Question: I have a WPF application. When I press the exit button, I want to see the box like this:

The box name is Risultati. This works, but I want the all WPF application is disable and I can see a light gray how the modal dialog.
This is the code that I use to create my box, Risutlati:
'''
<UserControl x:Class="ContattoOculare.RiepilogoEsercizio"
xmlns="http://schemas.microsoft.com/winfx/2006/xaml/presentation"
xmlns:x="http://schemas.microsoft.com/winfx/2006/xaml"
xmlns:mc="http://schemas.openxmlformats.org/markup-compatibility/2006"
xmlns:d="http://schemas.microsoft.com/expression/blend/2008"
mc:Ignorable="d"
d:DesignHeight="342" d:DesignWidth="520">
<Grid Margin="0,0,0,0" Height="342" Width="520">
<Grid.RowDefinitions>
<RowDefinition Height="80" />
<RowDefinition Height="35" />
<RowDefinition Height="40" />
<RowDefinition Height="100" />
<RowDefinition Height="50" />
</Grid.RowDefinitions>
<Grid.Background>
<ImageBrush x:Name="backgroudCarta" ImageSource="./Resources/Esci_dal_gioco_Maschera.png"/>
</Grid.Background>
<!--INTESTAZIONE-->
<Grid Grid.Row="0" Margin="0,20,0,0" >
<Grid.RowDefinitions>
<RowDefinition Height="40" />
<RowDefinition Height="32" />
</Grid.RowDefinitions>
<Grid Grid.Row="0">
<Label Content="Risultati" VerticalAlignment="Bottom" HorizontalAlignment="Center"
FontSize="30" FontFamily="./Font/#Roboto-Bold" Foreground="White"/>
</Grid>
<Grid Grid.Row="1" Margin="0,0,0,14">
<Label Content="Contatto Oculare" VerticalAlignment="Top" HorizontalAlignment="Center"
FontSize="18" FontFamily="./Font/#Roboto-Bold" Foreground="White" Margin="190,-12,184,0"/>
</Grid>
</Grid>
<!--FINE INTESTAZIONE-->
<!--PRIMA RIGA-->
<Grid Grid.Row="1">
<Label Content="Tempo" FontSize="22"
FontFamily="./Font/#Roboto-Bold" Foreground="Gray" HorizontalAlignment="Center"/>
</Grid>
<!--FINE PRIMA RIGA-->
<!--SECONDA RIGA-->
<Grid Grid.Row="2" Margin="0,-12,0,0">
<Label x:Name="labelTempo" Content="0 sec" FontSize="25" FontWeight="Bold"
FontFamily="./Font/#Roboto-Bold" Foreground="Gray" HorizontalAlignment="Center"/>
</Grid>
<!--FINE SECONDA RIGA-->
<!--TERZA RIGA-->
<Grid Grid.Row="3" Margin="50,0,50,0">
<TextBox x:Name="textDescrizione" VerticalAlignment="Top" FontSize="25"
FontFamily="Calibri" Foreground="Gray"
TextWrapping="Wrap" AcceptsReturn="True" Height="100" />
</Grid>
<!--FINE TERZA RIGA-->
<!--QUARTA RIGA-->
<Grid Grid.Row="4" HorizontalAlignment="Center" Margin="0,5,0,0">
<Grid.ColumnDefinitions>
<ColumnDefinition Width="Auto" />
<ColumnDefinition Width="Auto" />
</Grid.ColumnDefinitions>
<Grid Height="Auto" Width="Auto" HorizontalAlignment="Center"
Grid.Column="0" >
<Image Width="206" Height="46"
HorizontalAlignment="Center" VerticalAlignment="Bottom"
x:Name="save">
<Image.Style>
<Style TargetType="{x:Type Image}">
<Setter Property="Source" Value="./Resources/Tasto_Uscita gioco_Salva_Roll_ON.png"/>
<Style.Triggers>
<Trigger Property="IsMouseOver" Value="True">
<Setter Property="Source" Value="./Resources/Tasto_Uscita_gioco_Roll_OFF.png"/>
</Trigger>
</Style.Triggers>
</Style>
</Image.Style>

<Label HorizontalAlignment="Center" VerticalAlignment="Center" FontFamily="Roboto-Bold"
FontSize="20" Foreground="White">Salva</Label>
</Grid>
<Grid Height="Auto" Width="Auto" HorizontalAlignment="Center"
Grid.Column="1" >
<Image Width="206" Height="46"
HorizontalAlignment="Center" VerticalAlignment="Bottom"
x:Name="stop">
<Image.Style>
<Style TargetType="{x:Type Image}">
<Setter Property="Source" Value="./Resources/Tasto_Uscita_gioco_Salva_Roll_OFF.png"/>
<Style.Triggers>
<Trigger Property="IsMouseOver" Value="True">
<Setter Property="Source" Value="./Resources/Tasto_Uscita_gioco_Roll_OFF.png"/>
</Trigger>
</Style.Triggers>
</Style>
</Image.Style>

<Label HorizontalAlignment="Center" VerticalAlignment="Center" FontFamily="Roboto-Bold"
FontSize="20" Foreground="White">Annulla</Label>
</Grid>
</Grid>
<!--FINE QUARTA RIGA-->
</Grid>
</UserControl>
'''
How can I do this?
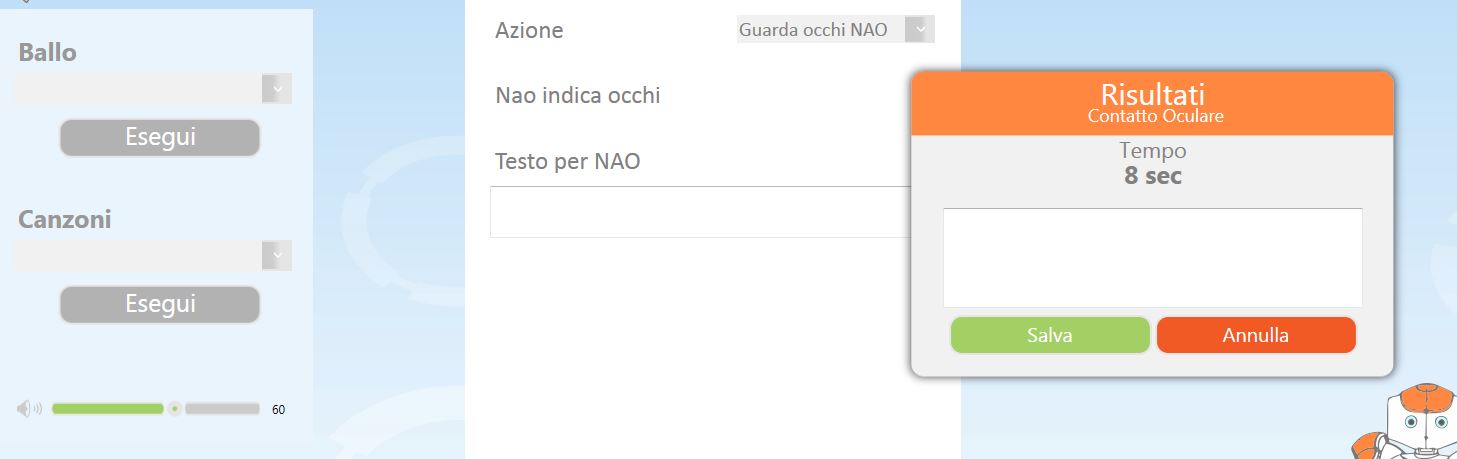
Answer: For any WPF window, I normally will implement a mask over its content, something like:
'''
<Window>
<Window.Resources>
<BooleanToVisibilityConverter x:Key="BooleanToVisibility"/>
</Window.Resources>
<Grid>
<Grid>
<!--your window content-->
</Grid>
<!--this is your mask, give it a semi-transparent color-->
<Grid Background="#65000000" Visibility="{Binding IsModalDialogActived, Converter={StaticResource BooleanToVisibility}}"/>
<Grid>
<!--your dialog-->
</Grid>
</Grid>
</Window>
'''
So that you can set the mask to Visible when your show the modal dialogue, and the mask will cast a shadow over the interface and prevent any user interactions with your application.